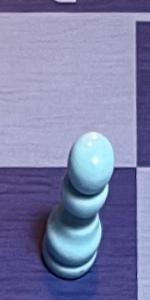
Label: Pawn_White